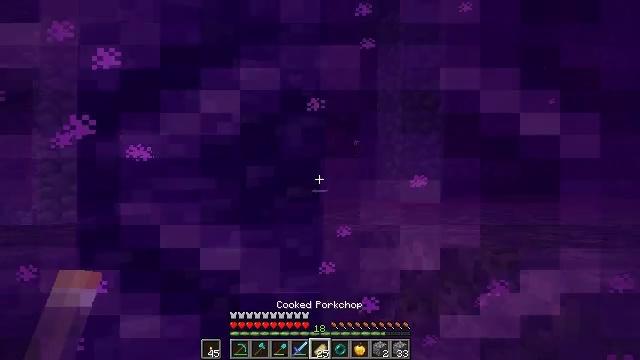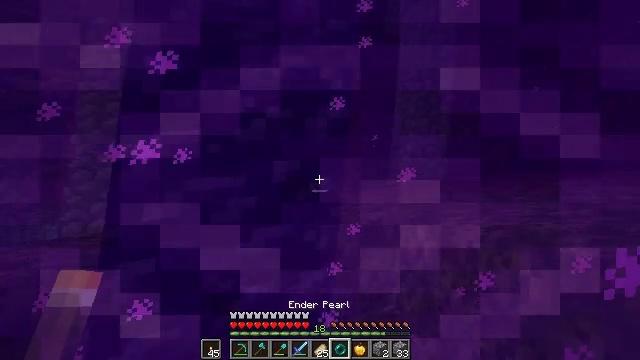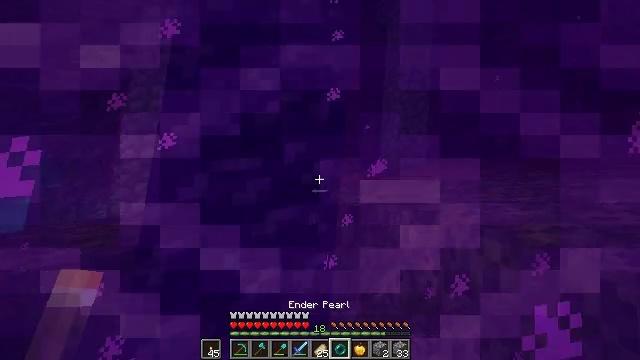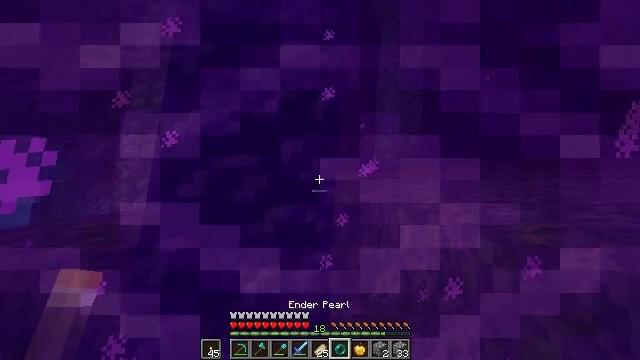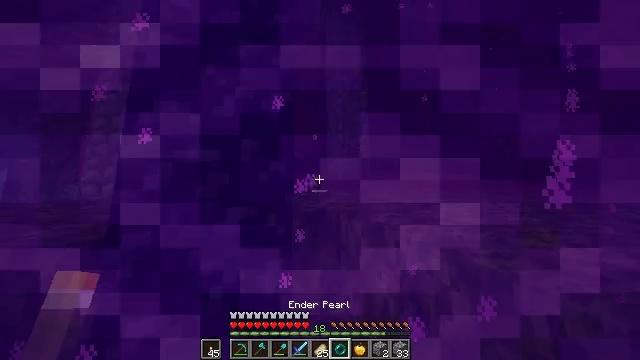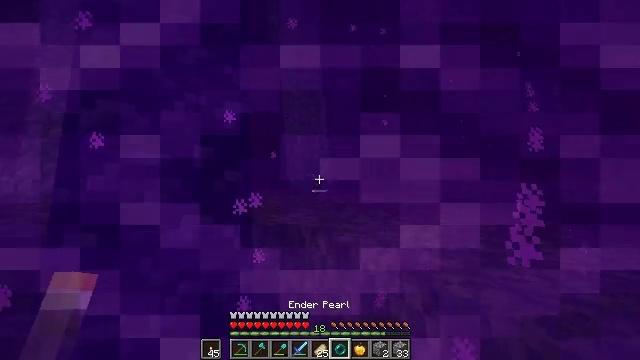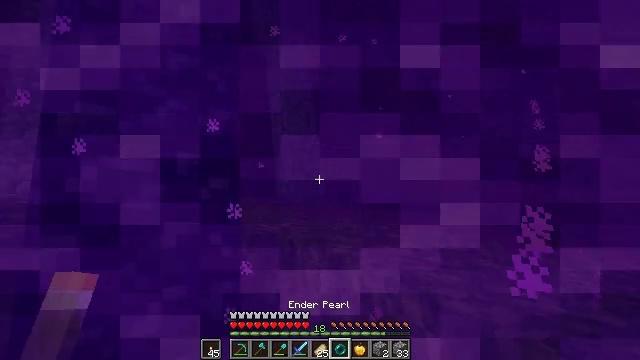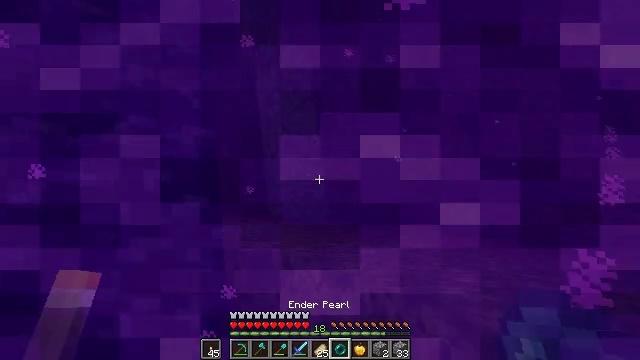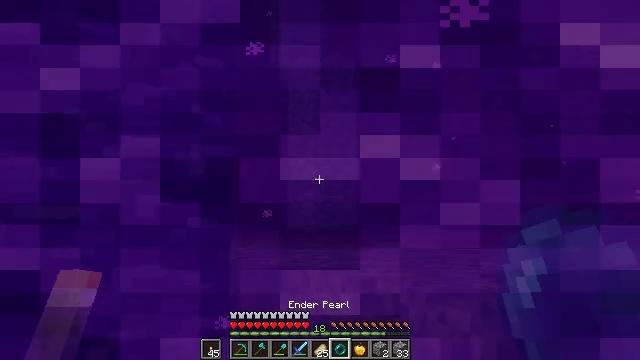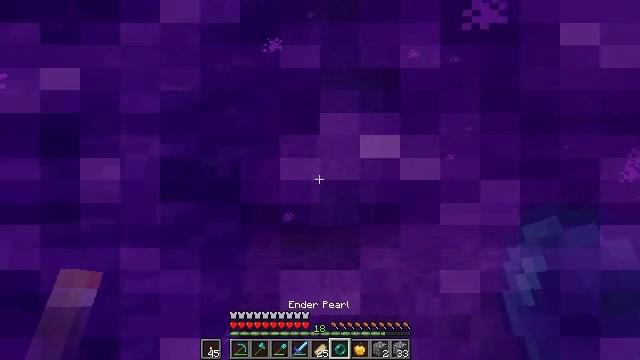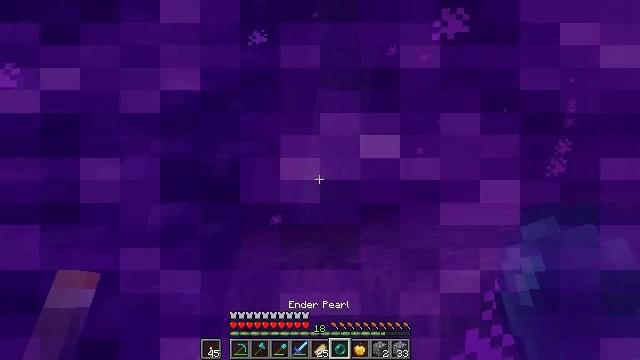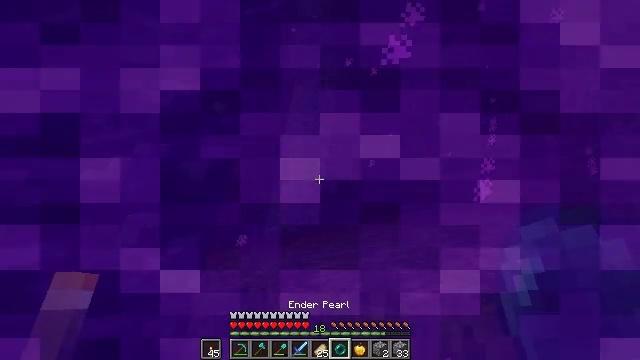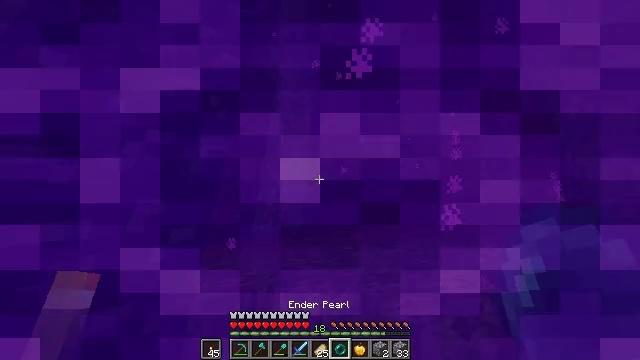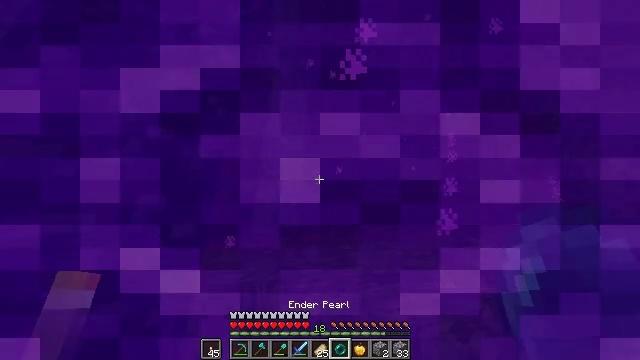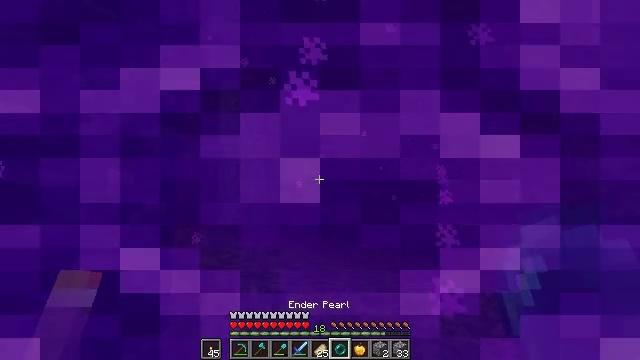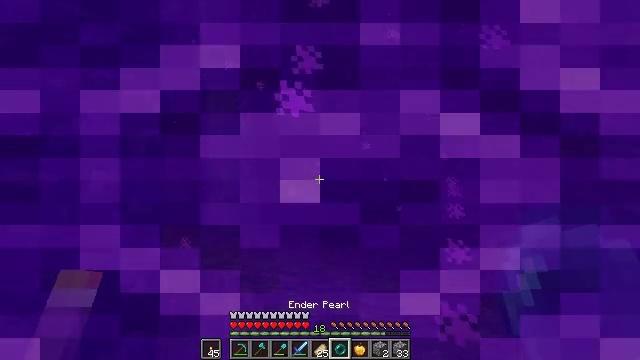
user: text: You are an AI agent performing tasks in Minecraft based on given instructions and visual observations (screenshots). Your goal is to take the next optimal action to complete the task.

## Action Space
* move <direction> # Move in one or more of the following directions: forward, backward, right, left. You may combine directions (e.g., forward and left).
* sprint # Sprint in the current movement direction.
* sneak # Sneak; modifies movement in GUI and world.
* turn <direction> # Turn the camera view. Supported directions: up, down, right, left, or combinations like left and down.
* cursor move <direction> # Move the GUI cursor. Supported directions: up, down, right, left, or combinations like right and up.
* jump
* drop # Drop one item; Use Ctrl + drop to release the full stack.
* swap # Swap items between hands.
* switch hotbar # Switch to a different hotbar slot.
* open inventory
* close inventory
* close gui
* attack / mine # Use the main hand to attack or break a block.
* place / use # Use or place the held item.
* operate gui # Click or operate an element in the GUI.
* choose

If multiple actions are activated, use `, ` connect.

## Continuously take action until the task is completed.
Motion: motion action
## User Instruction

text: Use blaze rods to make blaze powder.
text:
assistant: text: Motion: no_op
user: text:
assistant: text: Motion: no_op
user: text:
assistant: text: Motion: no_op
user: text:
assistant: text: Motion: turn right and up
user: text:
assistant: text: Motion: turn right and up
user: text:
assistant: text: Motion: turn right and up
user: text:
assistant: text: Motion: no_op
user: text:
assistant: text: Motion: no_op
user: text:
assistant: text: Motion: no_op
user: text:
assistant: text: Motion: turn right and up
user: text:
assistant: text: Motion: turn right and up
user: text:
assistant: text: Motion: turn right and up
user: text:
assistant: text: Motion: no_op
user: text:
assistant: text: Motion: no_op
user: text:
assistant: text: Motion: no_op
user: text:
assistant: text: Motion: no_op
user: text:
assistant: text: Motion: no_op
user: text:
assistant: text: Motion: no_op
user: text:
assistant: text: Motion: no_op
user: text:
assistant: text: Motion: no_op
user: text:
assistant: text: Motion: no_op
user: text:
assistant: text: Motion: no_op
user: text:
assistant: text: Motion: no_op
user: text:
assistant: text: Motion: no_op
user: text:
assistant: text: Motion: no_op
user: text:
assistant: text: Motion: no_op
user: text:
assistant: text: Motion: no_op
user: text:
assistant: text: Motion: no_op
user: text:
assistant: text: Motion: no_op
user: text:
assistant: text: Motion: no_op